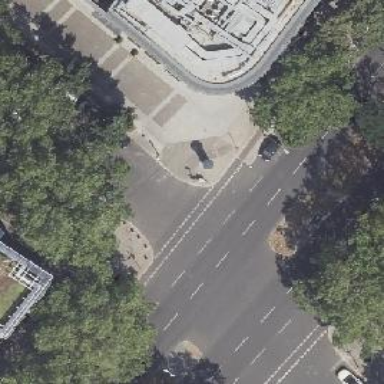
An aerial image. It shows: Unmarked crossing for cyclists on cycleway.